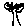
Label: tree